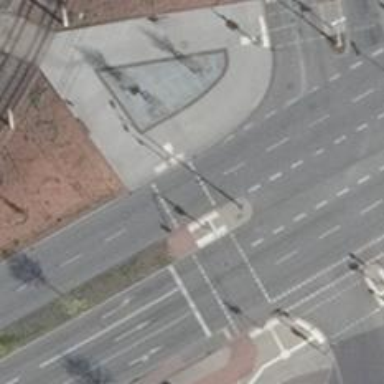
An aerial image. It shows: Crossing with traffic signals.